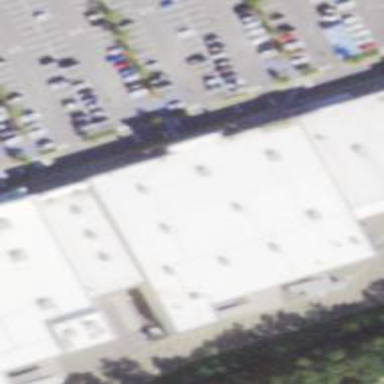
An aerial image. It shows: Retail building.